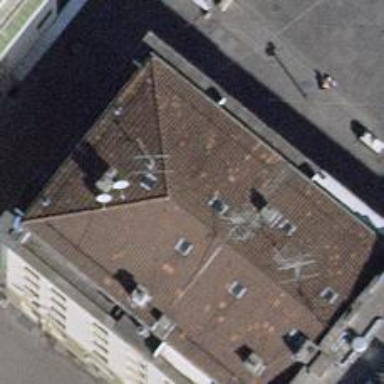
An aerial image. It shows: Restaurant.